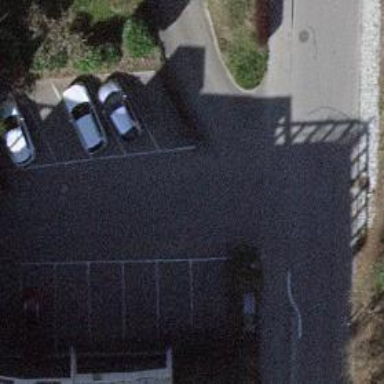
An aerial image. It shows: Parking aisle designated as service road.